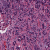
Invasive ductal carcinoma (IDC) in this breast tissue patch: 1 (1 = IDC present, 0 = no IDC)